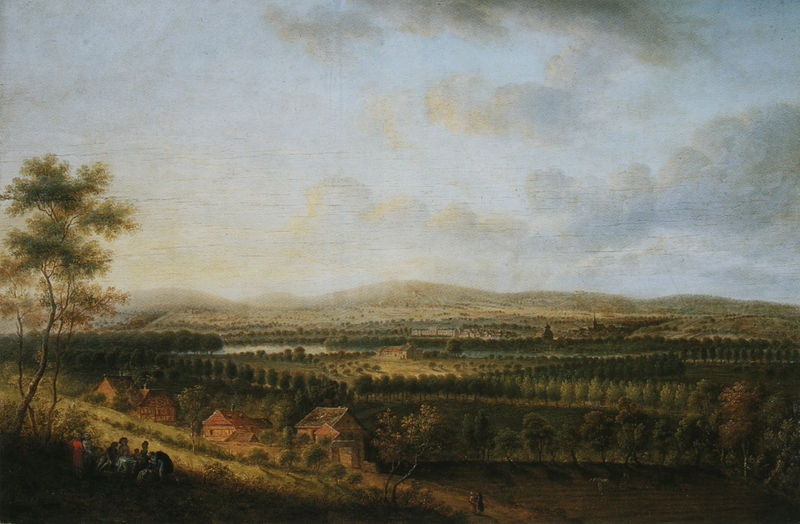
Titel: Blick vom Hartenberg bei Mainz nach dem Taunus
Künstler: Johann Caspar Schneider
Standort: Mainz
Institution: Landesmuseum
Schlagwörter: baum, berg, blau, blätter, dunkel, gemälde, gruppe, himmel, laub, mann, schatten, wasser, wolken, bäume, fluss, frauen, gelb, grün, kirchturm, landschaft, menschen, ocker, see, stadt, ufer, äste, abend, braun, fenster, frau, grau, hell, hintergrund, holz, licht, männer, pastell, schwarz, vordergrund, weiss, ausblick, dach, gebäude, gras, haus, park, rot, tier, weg, wiese, wolke, beige, gesellschaft, architektur, mensch, niederlande, öl, bach, ebene, feld, felder, ferne, gräser, horizont, häuser, hügel, morgen, natur, weite, zweige, flach, gewässer, kirche, sonne, wiesen, land, familie, paar, personen, wald, bauern, genre, kinder, reiter, turm, sommer, ort, passanten, abends, acker, berge, gebirge, öde, dorf, dächer, allee, dunst, luftperspektive, nebel, bauernhof, hof, hügellandschaft, picknick, rast, spazieren, vogelperspektive, figuren, romantik, ölgemälde, querformat, bauer, unscharf, wälder, lichtung, reihe, reihen, baumgruppe, alleen, wanderer, stadtlandschaft, fachwerk, siedlung, fachwerkhäuser, oker, sfumato, verblauung, spaziergänger, stämmchen, weise, höfe, hügelkette, goldener schnitt, wassers, morgens, baumreihen, überschau, landgut, horizonz, gru, drof, beerge, lanndschaftsbild, weingut, wolkenformationen, tuhm